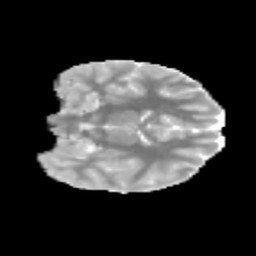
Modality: MD
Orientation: coronal
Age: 11
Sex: male
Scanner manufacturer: siemens
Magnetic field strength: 3 T
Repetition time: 3.8 s
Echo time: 0.07 s